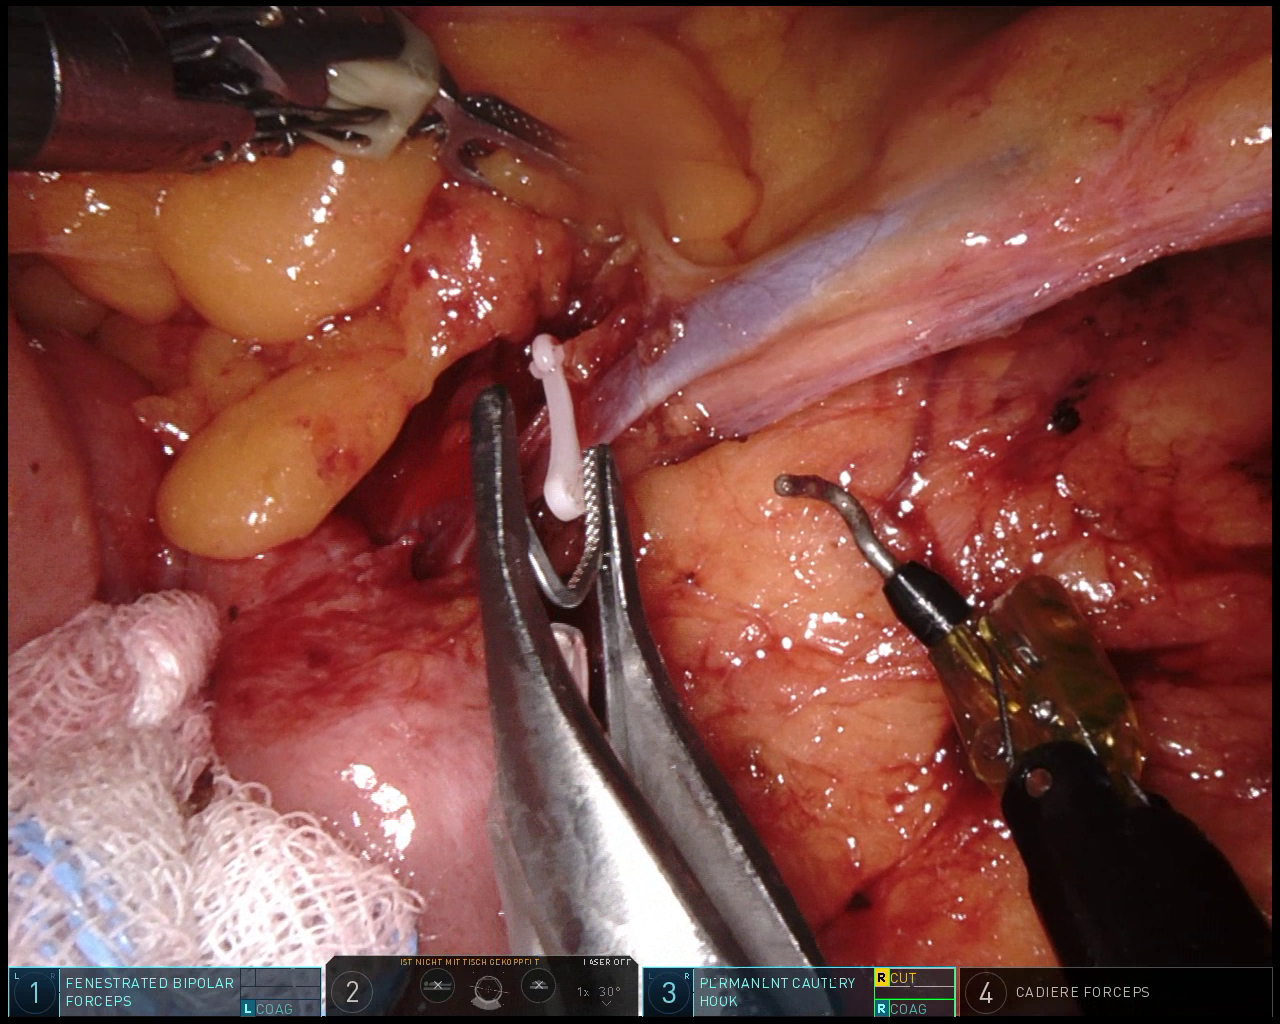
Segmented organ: intestinal_veins
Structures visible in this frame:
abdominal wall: no
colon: no
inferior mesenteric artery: no
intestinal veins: yes
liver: no
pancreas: no
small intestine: yes
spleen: no
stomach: no
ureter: no
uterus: no
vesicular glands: no